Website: slack
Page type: billing-address
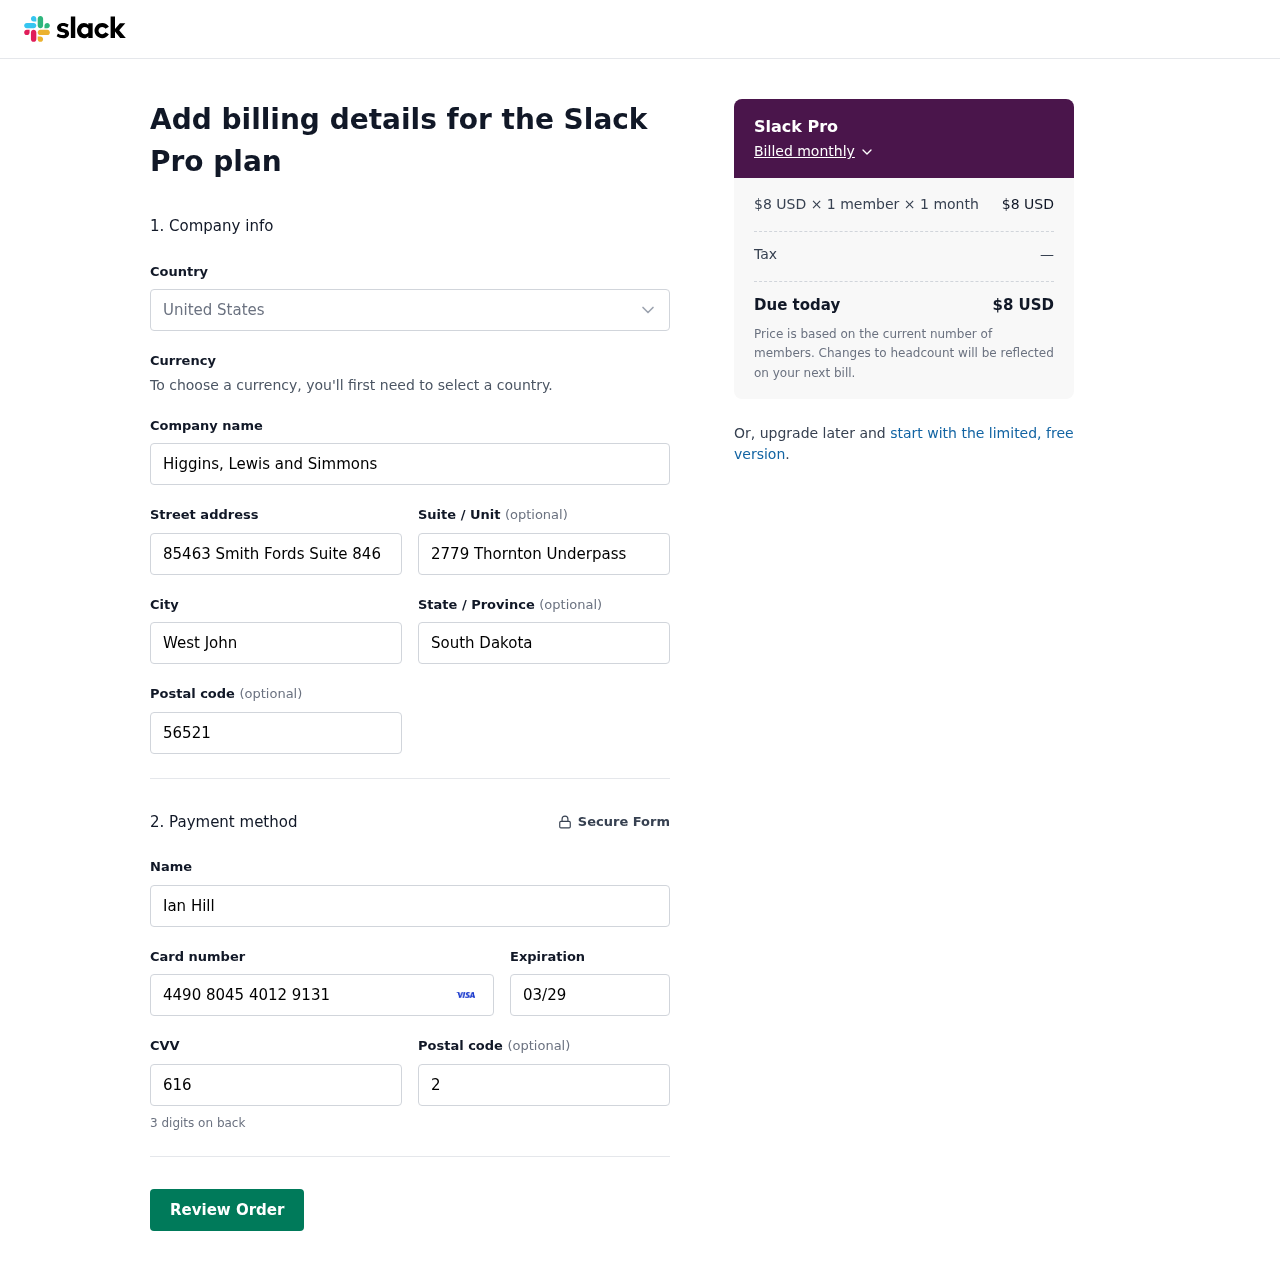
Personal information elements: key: PII_CARD_CVV
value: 616
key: PII_CARD_EXPIRY
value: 03/29
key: PII_CARD_NUMBER
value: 4490 8045 4012 9131
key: PII_CITY
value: West John
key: PII_COMPANY
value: Higgins, Lewis and Simmons
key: PII_COUNTRY
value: United States
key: PII_FULLNAME
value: Ian Hill
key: PII_POSTCODE
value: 56521
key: PII_POSTCODE2
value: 24155
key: PII_STATE
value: South Dakota
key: PII_STREET
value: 85463 Smith Fords Suite 846
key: PII_STREET2
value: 2779 Thornton Underpass
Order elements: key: ORDER_PLAN_PRICE
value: $8 USD
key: ORDER_NUM_MEMBERS
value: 1 member
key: ORDER_NUM_MONTHS
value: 1 month
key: ORDER_SUBTOTAL
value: $8 USD
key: ORDER_TAX
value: —
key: ORDER_TOTAL
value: $8 USD